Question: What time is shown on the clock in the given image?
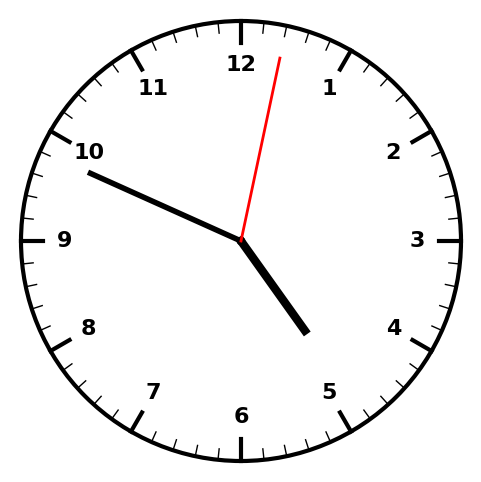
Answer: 04:49:02